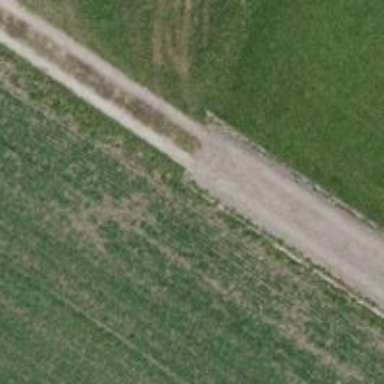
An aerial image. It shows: Concrete track with grade 1 standard.